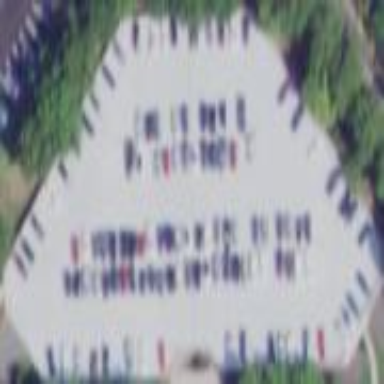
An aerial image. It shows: Multi-storey parking building.